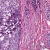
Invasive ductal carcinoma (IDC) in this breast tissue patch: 0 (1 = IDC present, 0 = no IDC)